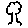
Label: tree